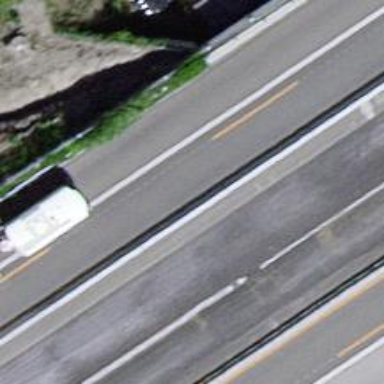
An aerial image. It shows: Motorway bridge.